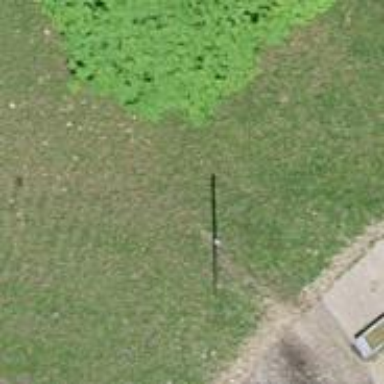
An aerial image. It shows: Power pole.